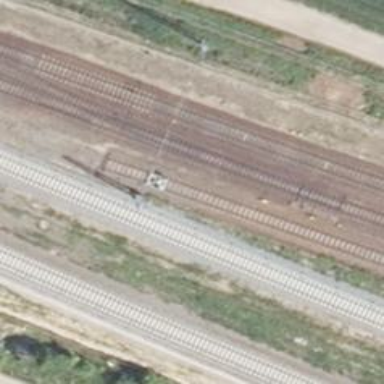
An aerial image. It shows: Railway switch with turnout to the right.